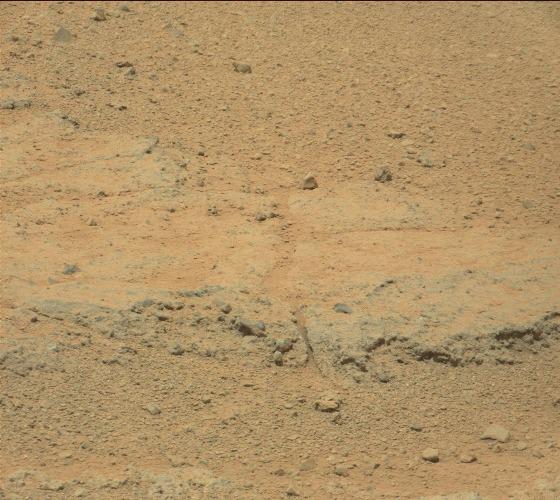
Terrain classes present: Bedrock, Gravel / Sand / Soil, Rock